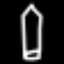
Label: pencil